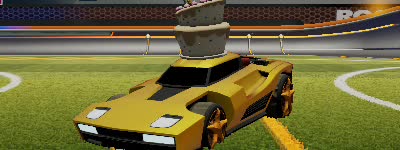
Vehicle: breakout